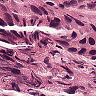
Metastatic tissue present: yes